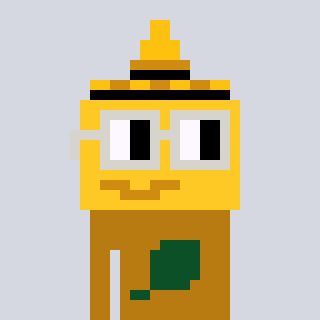
a pixel art character with square light gray glasses, a mustard-shaped head and a gold-colored body on a cool background